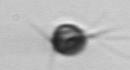
Label: Acanthoica_quattrospina